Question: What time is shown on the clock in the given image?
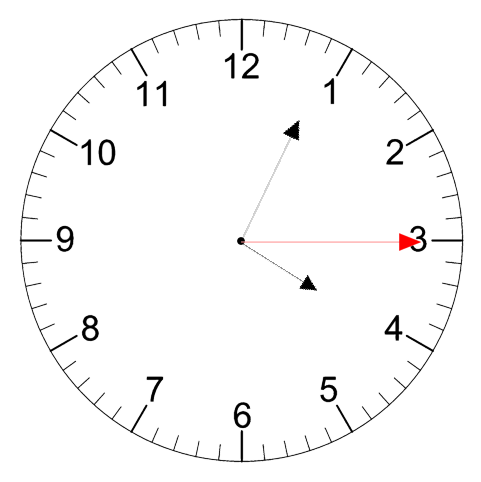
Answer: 04:04:15